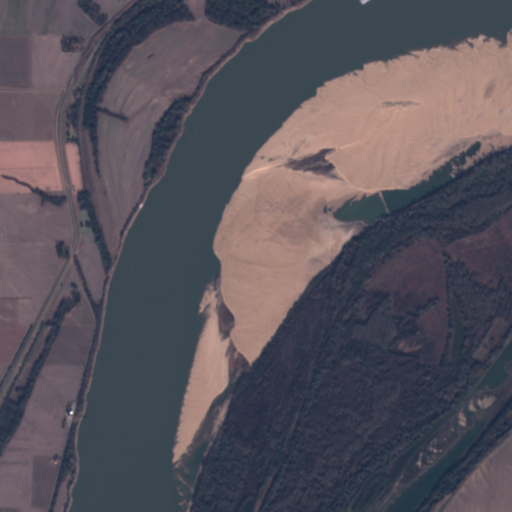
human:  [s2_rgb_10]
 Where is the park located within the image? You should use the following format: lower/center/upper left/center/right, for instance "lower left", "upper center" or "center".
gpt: The park is located in the center left of the image.
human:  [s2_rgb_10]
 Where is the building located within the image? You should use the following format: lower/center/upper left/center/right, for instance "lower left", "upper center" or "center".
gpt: The building is located in the upper left of the image.
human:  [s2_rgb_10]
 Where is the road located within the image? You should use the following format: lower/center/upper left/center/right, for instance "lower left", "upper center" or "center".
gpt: There is no road in the image.